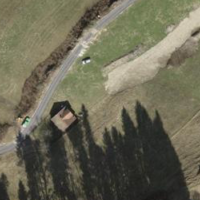
EUNIS habitat code: 43
Species observed at this site:
Equisetum sylvaticum